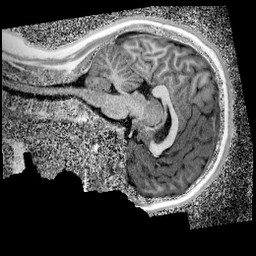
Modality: UNIT1_denoised
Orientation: sagittal
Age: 13
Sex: female
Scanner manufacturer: siemens
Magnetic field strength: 3 T
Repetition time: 4 s
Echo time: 0.00299 s